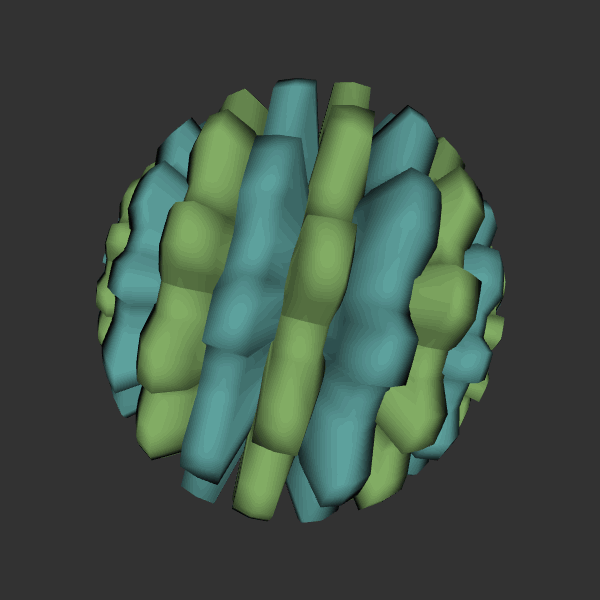
Background: dark